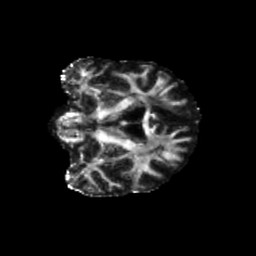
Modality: FA
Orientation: coronal
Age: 76
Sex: female
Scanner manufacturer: siemens
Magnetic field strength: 3 T
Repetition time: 5.25 s
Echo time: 0.08 s